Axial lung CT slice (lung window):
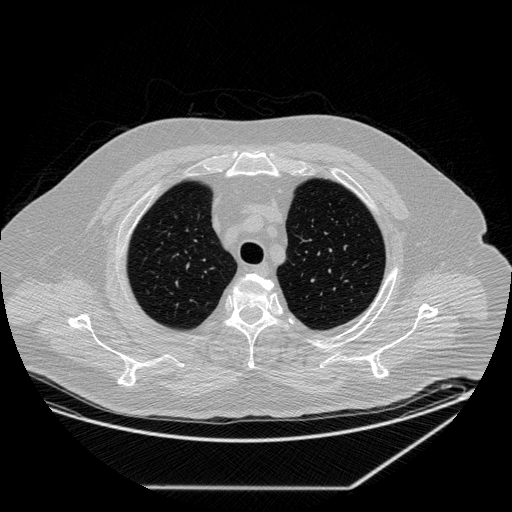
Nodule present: no